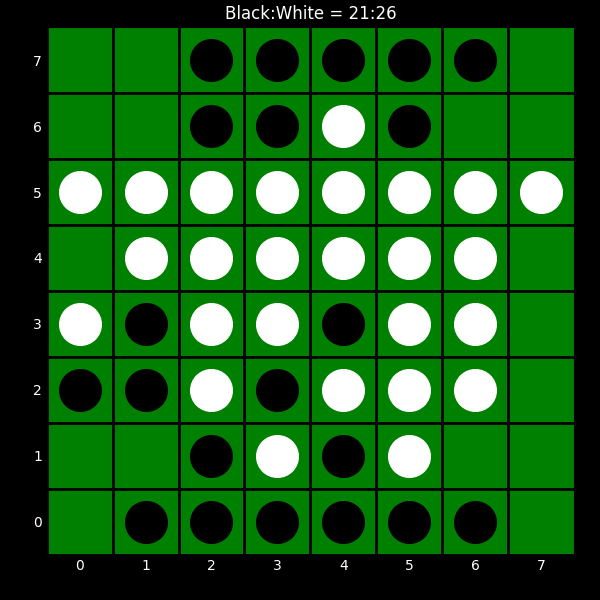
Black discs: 21
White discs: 26